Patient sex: M
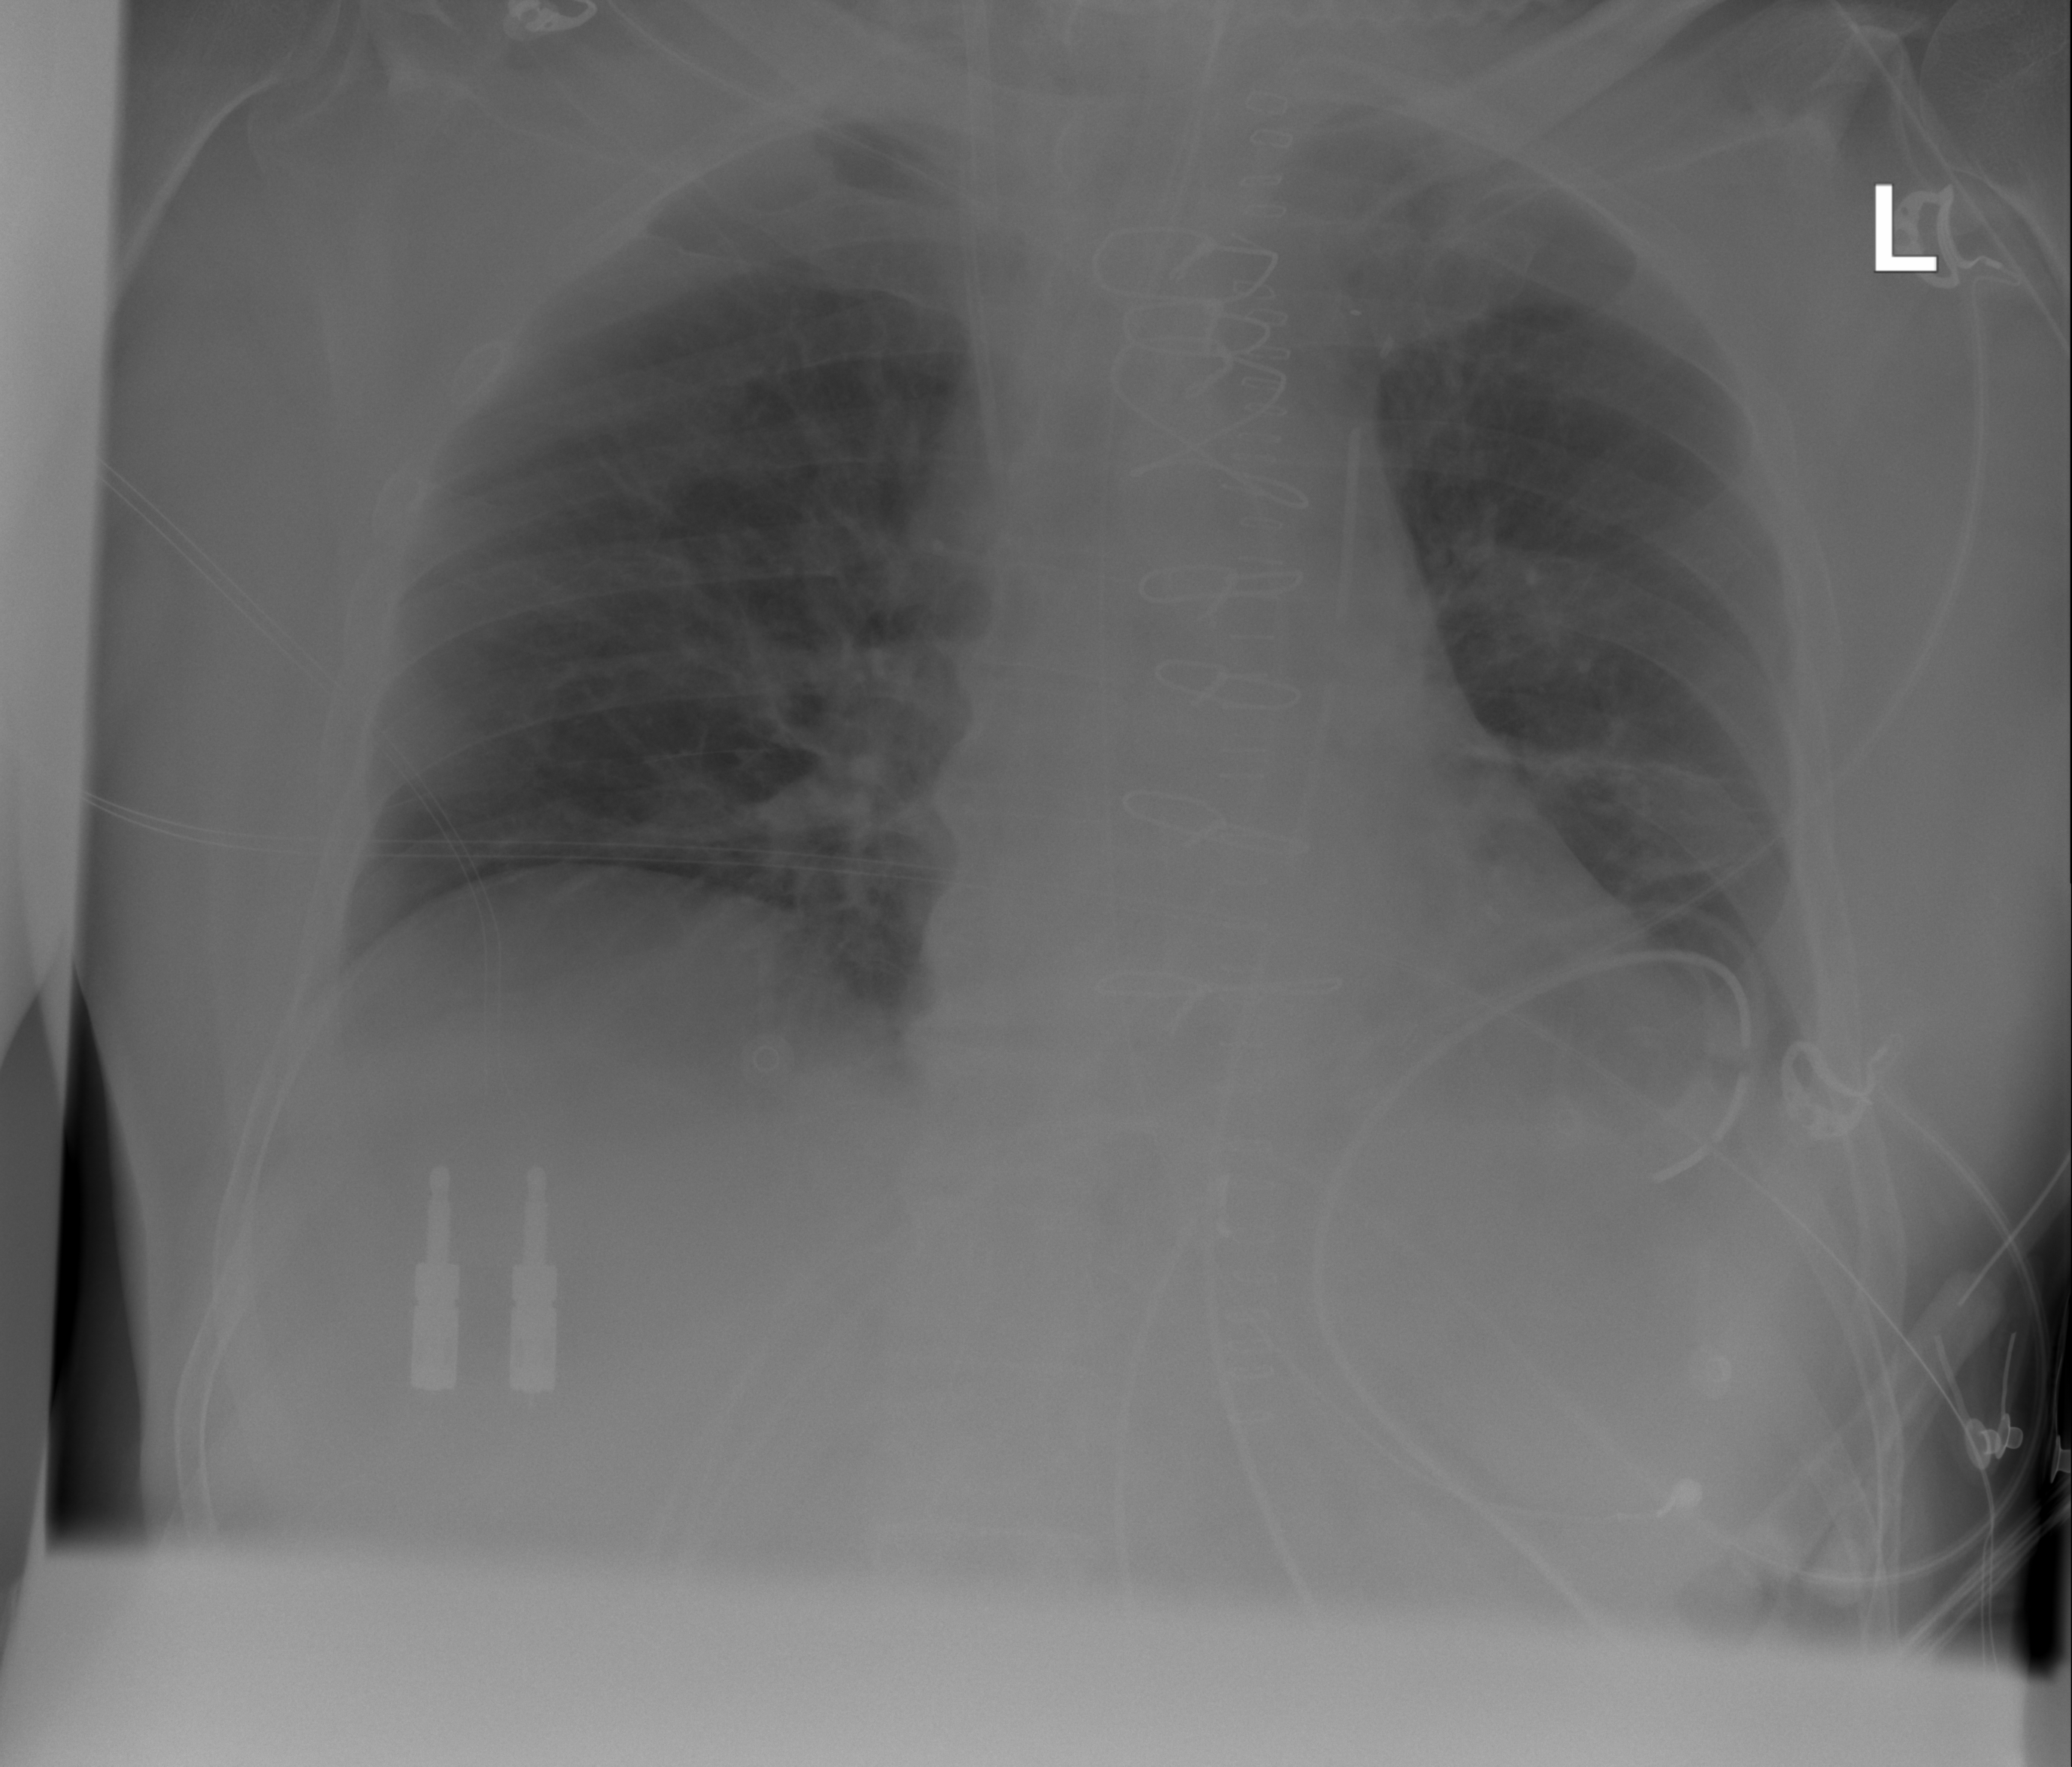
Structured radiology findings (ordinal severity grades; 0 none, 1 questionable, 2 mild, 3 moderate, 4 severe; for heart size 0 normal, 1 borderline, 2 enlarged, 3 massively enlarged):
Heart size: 0
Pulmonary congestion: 2
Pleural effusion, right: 0
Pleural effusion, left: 0
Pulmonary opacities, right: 0
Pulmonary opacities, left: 0
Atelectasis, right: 0
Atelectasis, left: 0